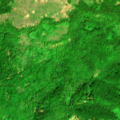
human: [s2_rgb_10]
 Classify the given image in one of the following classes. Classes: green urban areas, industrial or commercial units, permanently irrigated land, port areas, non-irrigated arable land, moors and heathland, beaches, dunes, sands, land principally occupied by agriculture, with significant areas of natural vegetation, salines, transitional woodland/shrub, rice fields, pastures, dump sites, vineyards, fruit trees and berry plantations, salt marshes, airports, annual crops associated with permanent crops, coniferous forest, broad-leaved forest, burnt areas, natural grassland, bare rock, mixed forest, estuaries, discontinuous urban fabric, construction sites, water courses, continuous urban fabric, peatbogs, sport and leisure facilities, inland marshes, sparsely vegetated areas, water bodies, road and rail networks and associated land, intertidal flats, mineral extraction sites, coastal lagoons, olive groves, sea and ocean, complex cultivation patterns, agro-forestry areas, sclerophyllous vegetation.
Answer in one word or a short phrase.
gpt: broad-leaved forest, natural grassland, transitional woodland/shrub